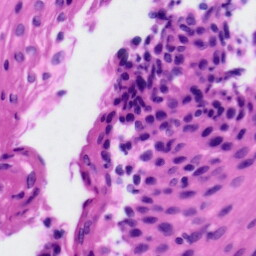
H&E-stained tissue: Tonsil